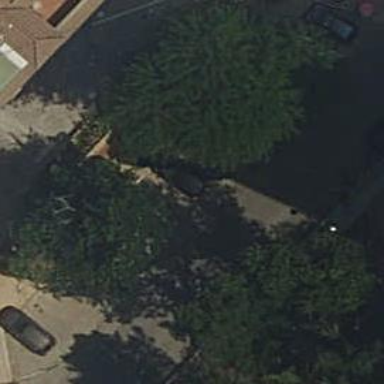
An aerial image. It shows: Parking area with surface.